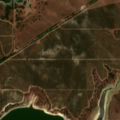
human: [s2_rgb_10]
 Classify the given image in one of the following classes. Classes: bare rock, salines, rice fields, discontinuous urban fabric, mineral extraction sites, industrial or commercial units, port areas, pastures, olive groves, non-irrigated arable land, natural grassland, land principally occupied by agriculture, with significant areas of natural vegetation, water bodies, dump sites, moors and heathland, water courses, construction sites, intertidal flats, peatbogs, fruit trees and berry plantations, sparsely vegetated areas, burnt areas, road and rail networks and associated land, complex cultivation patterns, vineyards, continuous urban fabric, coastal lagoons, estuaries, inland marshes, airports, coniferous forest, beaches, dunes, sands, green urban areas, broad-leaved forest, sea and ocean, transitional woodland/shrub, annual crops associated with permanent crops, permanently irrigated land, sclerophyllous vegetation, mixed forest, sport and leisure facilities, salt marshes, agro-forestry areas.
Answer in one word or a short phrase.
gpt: non-irrigated arable land, olive groves, agro-forestry areas, broad-leaved forest, water bodies